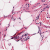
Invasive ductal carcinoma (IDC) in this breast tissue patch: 0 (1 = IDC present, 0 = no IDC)